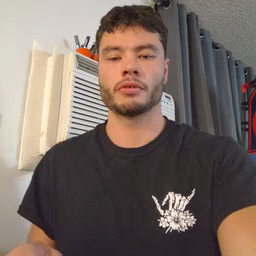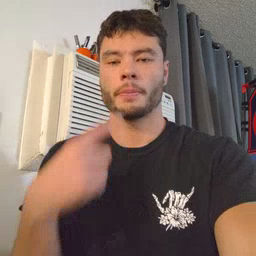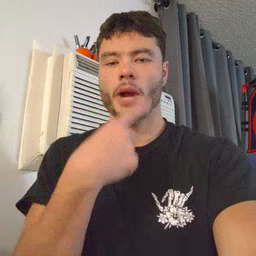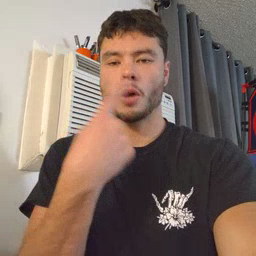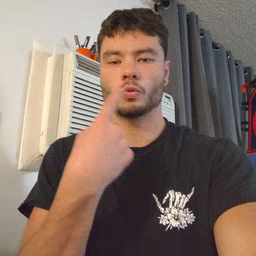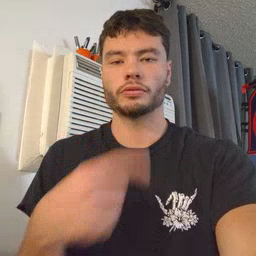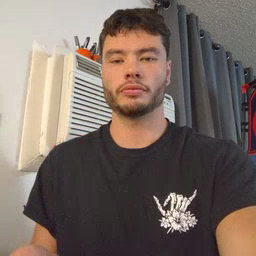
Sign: mouth